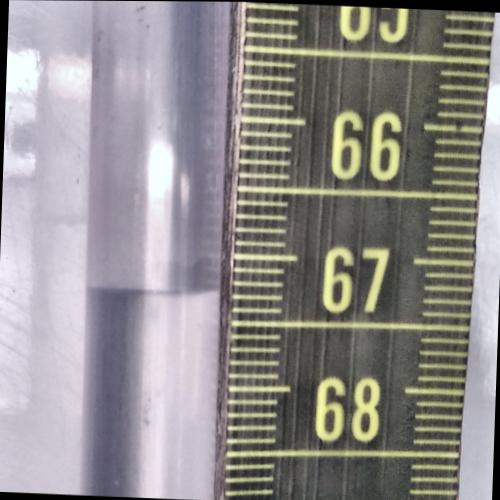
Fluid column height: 67.3 cm